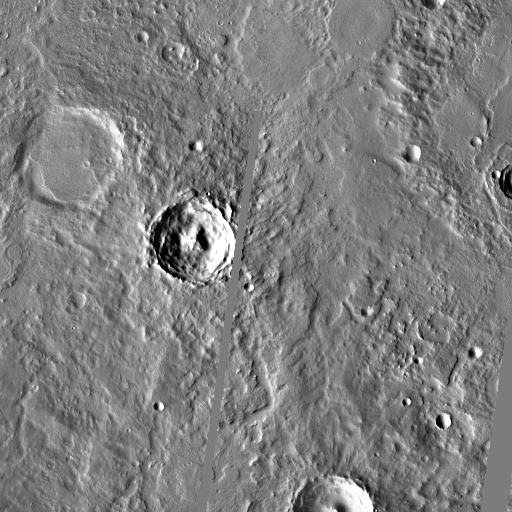
Crater classes present: Background, Other, Layered, Buried